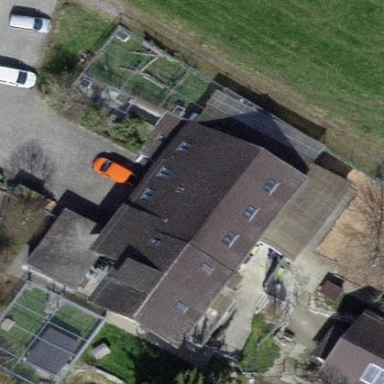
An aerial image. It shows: Animal shelter housed in building.